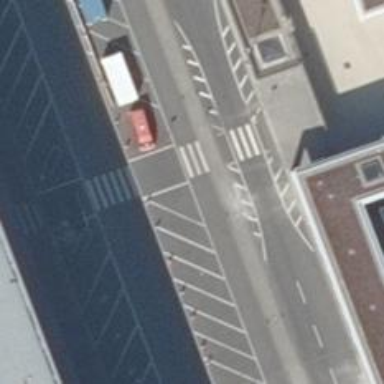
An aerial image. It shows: Uncontrolled zebra crossing on the road.